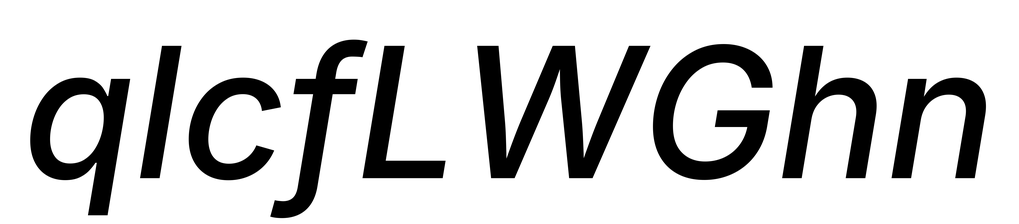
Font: Inter-Italic_Medium_Italic